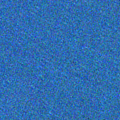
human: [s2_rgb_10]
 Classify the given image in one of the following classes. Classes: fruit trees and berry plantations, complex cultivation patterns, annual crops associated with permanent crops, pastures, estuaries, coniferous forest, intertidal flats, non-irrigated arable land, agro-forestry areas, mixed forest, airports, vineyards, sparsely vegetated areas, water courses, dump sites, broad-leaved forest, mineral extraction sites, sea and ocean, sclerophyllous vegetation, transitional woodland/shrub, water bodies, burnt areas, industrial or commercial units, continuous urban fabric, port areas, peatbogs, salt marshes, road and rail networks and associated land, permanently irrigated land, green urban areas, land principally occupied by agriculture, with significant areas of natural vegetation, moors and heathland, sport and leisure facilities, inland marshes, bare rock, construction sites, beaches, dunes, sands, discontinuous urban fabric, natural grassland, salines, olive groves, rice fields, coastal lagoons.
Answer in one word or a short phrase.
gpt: sea and ocean